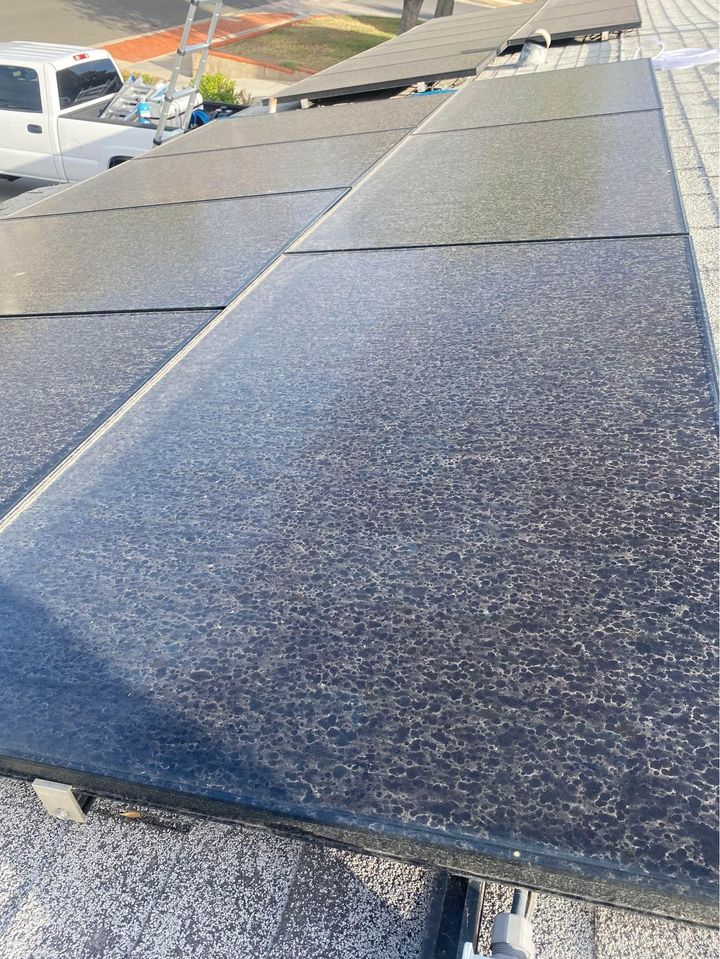
Label: Dusty